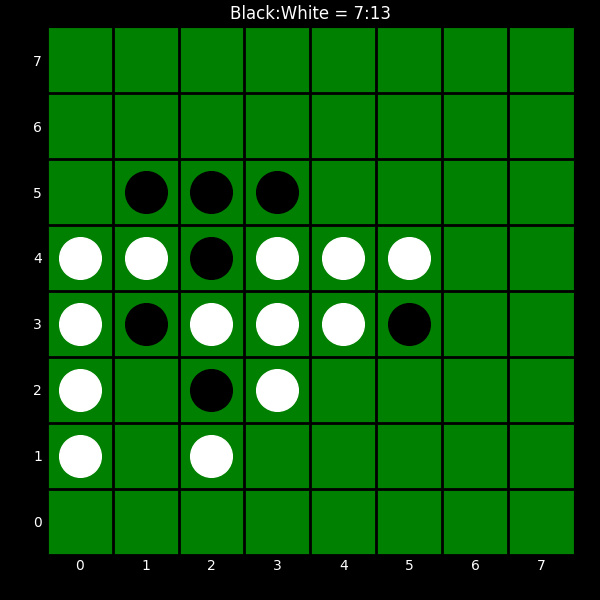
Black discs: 7
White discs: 13